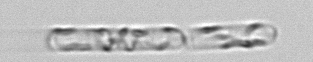
Label: Dactyliosolen_fragilissimus